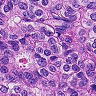
Metastatic tissue present: yes